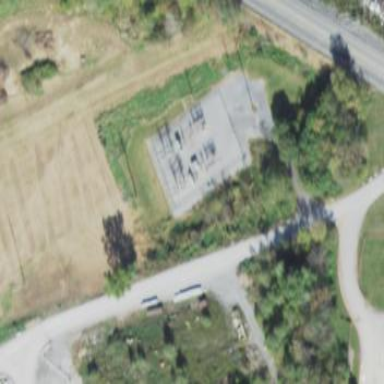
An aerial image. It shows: Power substation.